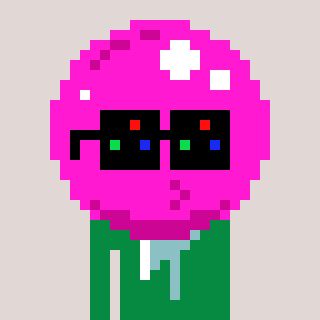
a pixel art character with square black sunglasses, a bubblegum-shaped head and a green-colored body on a warm background